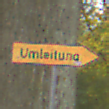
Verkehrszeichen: UmleitungswegweiserRechtsweisend
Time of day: Midday
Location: Outdoor (Nature)
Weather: Overcast
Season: Autumn
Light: Natural